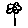
Label: flower